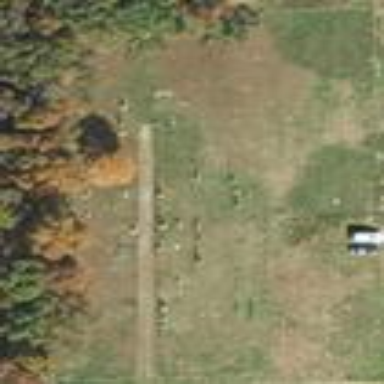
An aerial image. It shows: Grave yard.